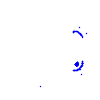
Particle: electron